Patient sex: M
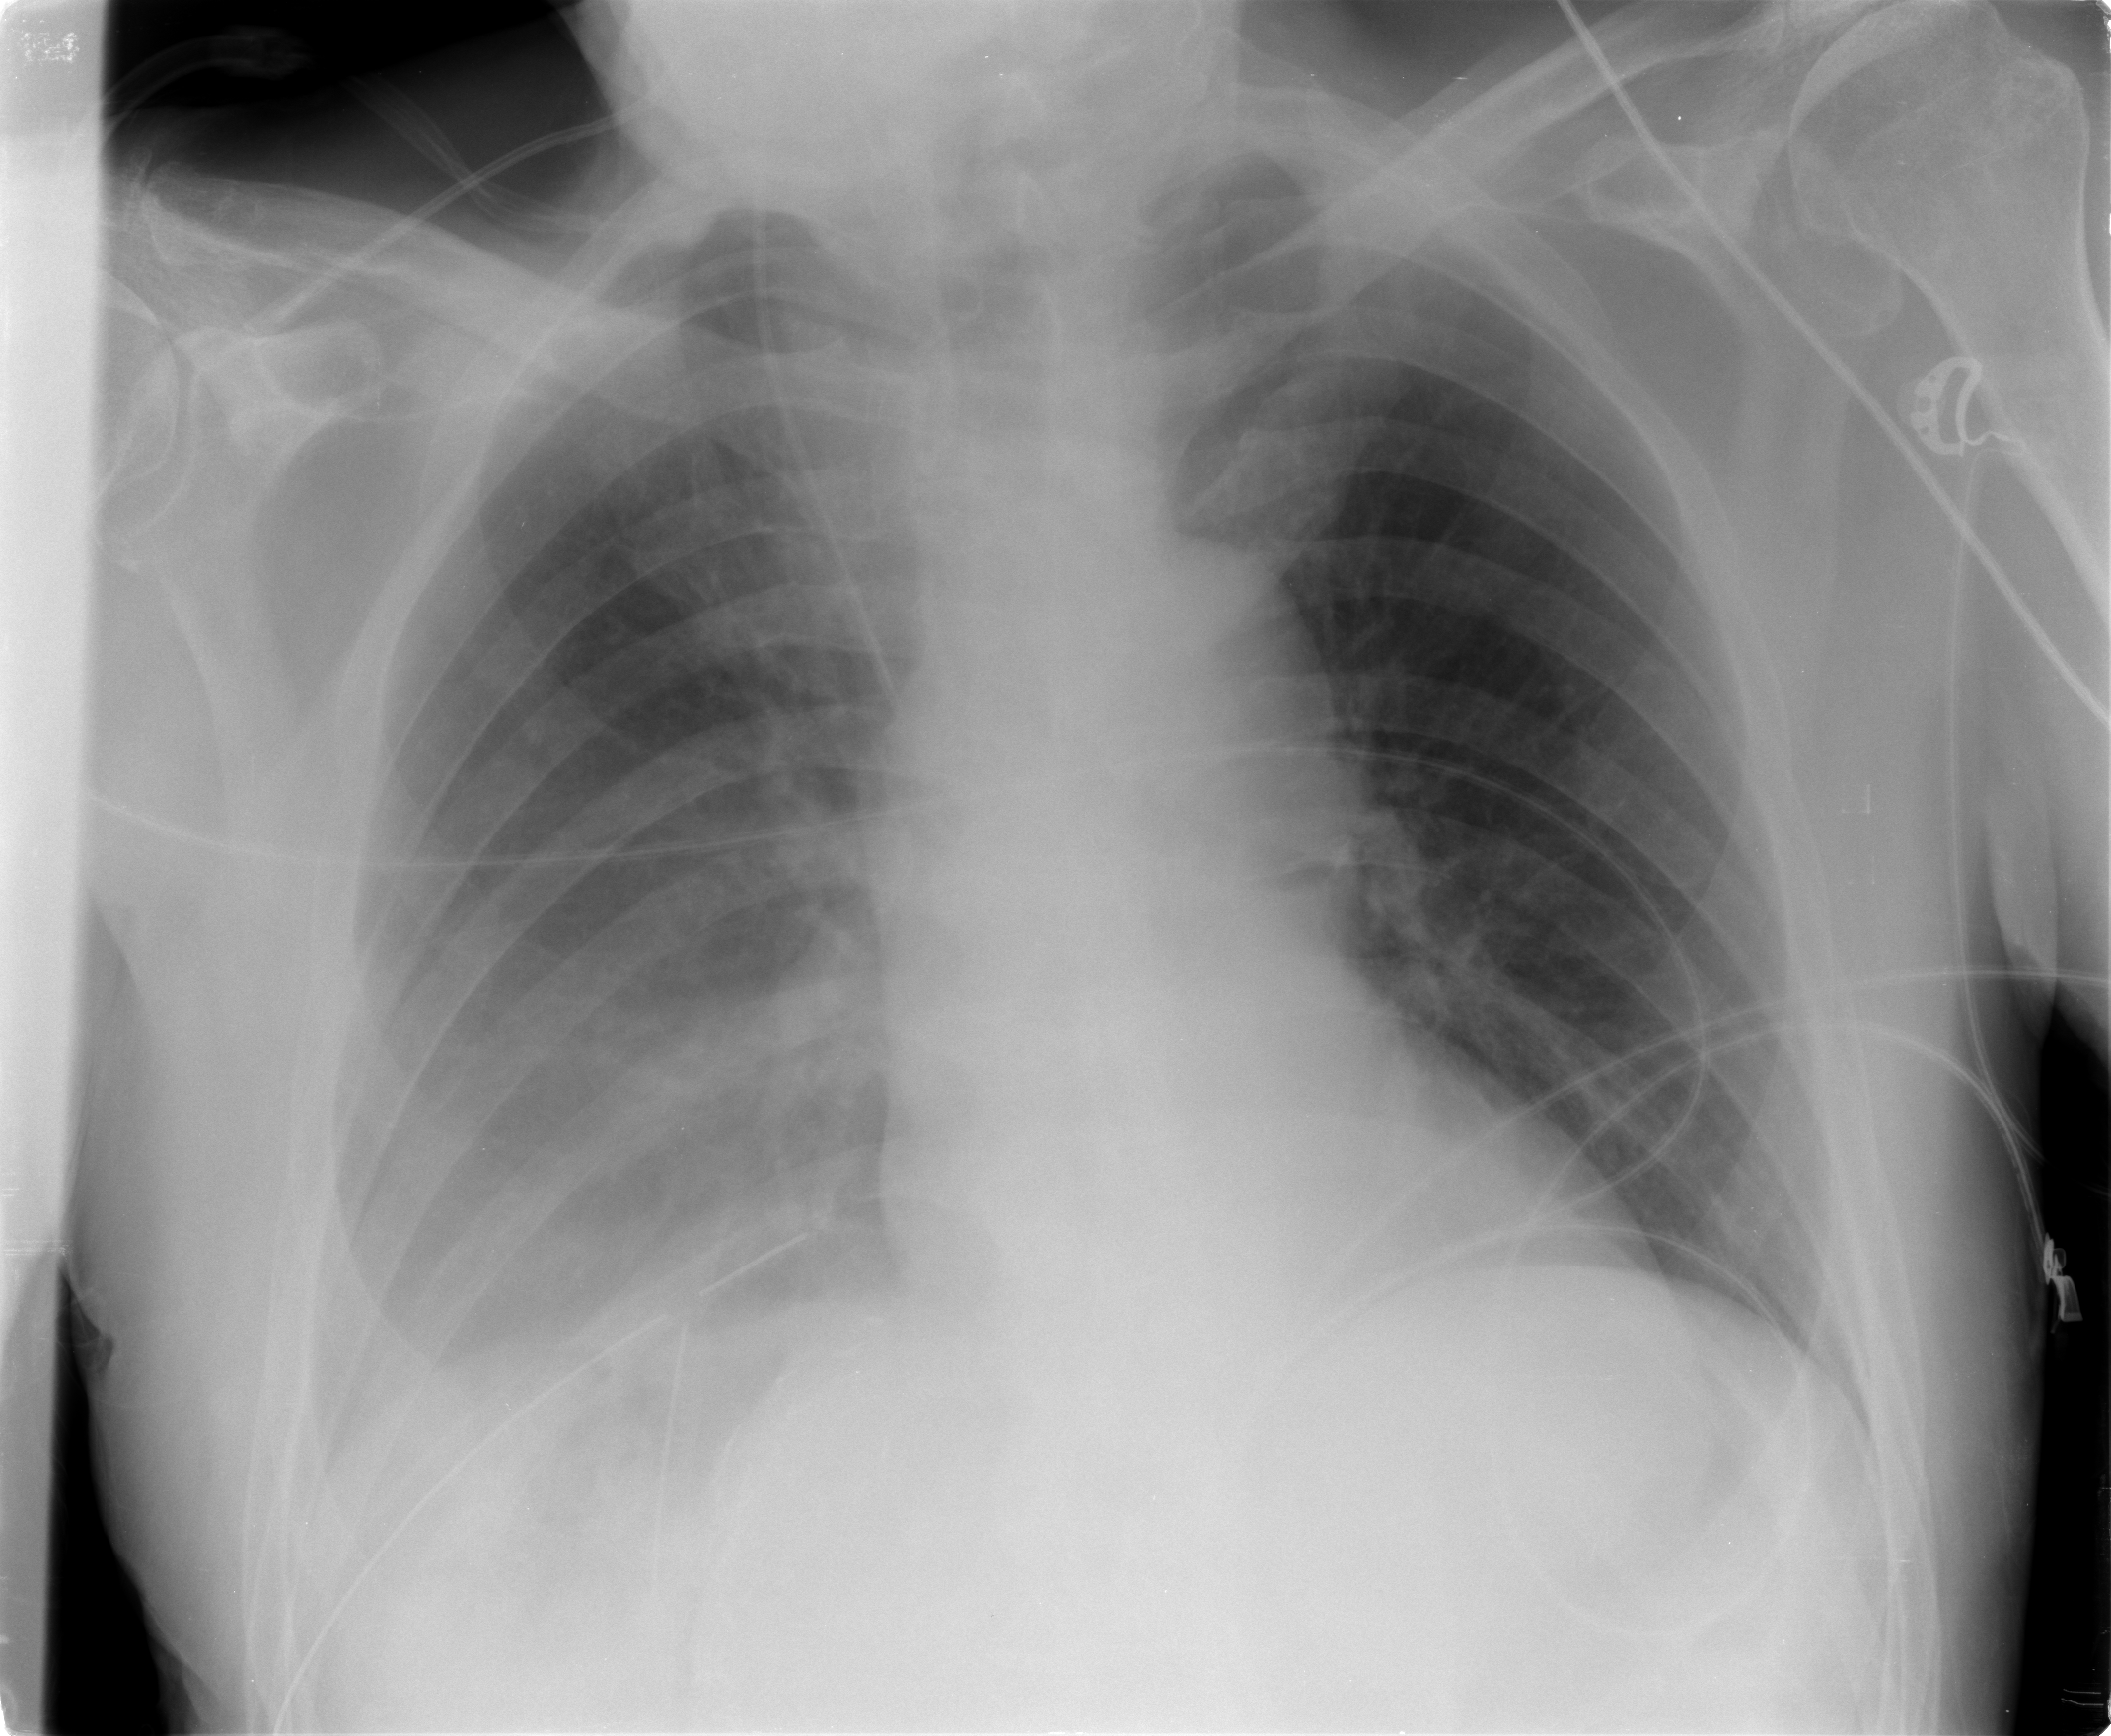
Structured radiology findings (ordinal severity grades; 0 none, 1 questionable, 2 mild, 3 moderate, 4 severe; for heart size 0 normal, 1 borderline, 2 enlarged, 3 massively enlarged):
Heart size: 0
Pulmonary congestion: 0
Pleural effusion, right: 2
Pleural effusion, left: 0
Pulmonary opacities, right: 0
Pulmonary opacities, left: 0
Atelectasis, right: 2
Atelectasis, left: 0